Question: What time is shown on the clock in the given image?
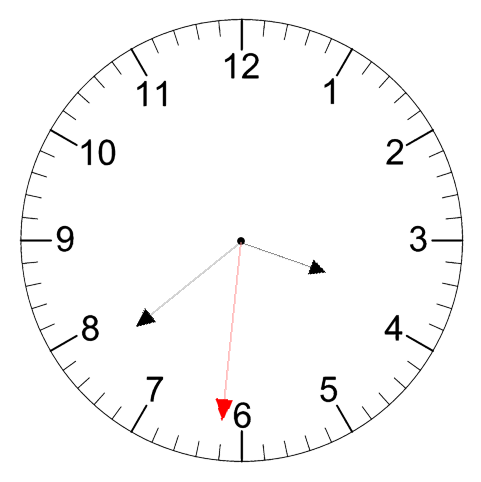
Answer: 03:38:31